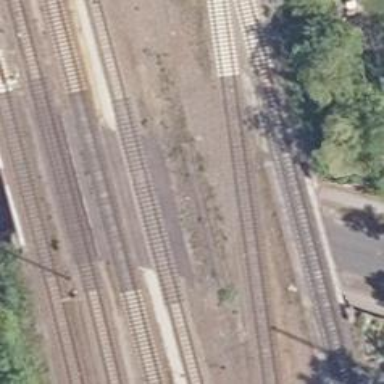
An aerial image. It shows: Bridge over electrified railway with contact line.